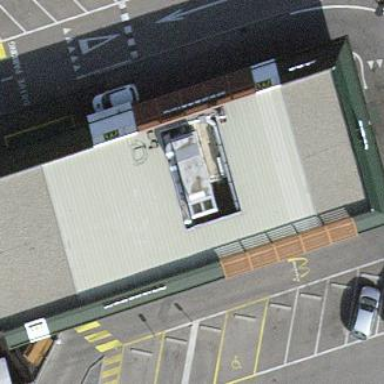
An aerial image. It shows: Parking available on the street side.